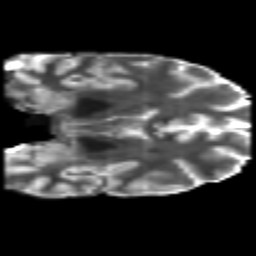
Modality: T2w
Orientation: coronal
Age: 23
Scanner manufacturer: philips
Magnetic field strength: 3 T
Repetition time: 8.6 s
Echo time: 0.127 s